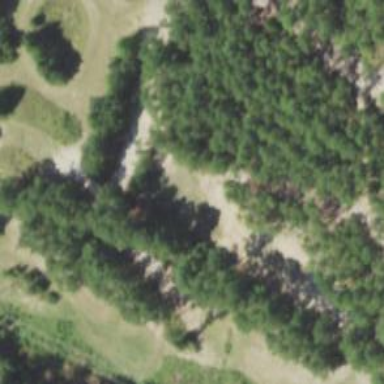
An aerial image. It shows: Disc golf tee area.